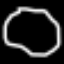
Label: octagon